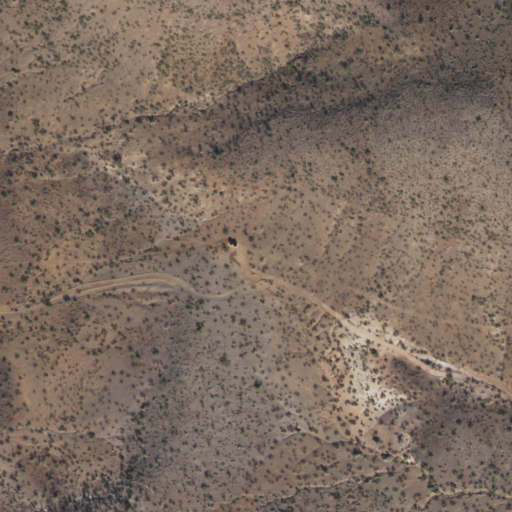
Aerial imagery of gap in Arizona named Aso Pass containing only shrub